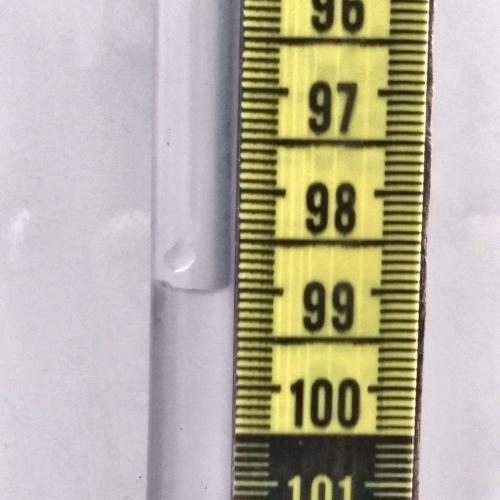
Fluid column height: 99.0 cm